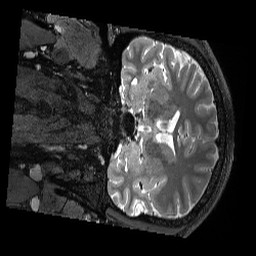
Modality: T2w
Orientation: coronal
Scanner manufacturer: siemens
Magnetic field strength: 3 T
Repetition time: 3.2 s
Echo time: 0.563 s